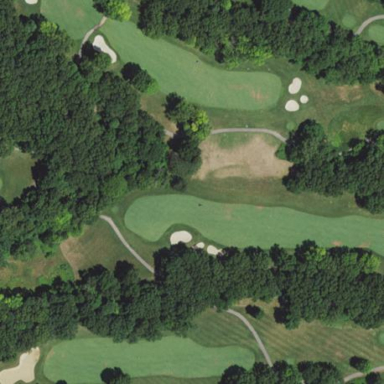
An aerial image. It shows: Rough area on grassy golf course.